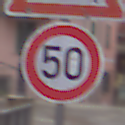
Verkehrszeichen: Geschwindigkeit50
Zusatzzeichen oben: WildwechselRechts
Umgebung: Outdoor, Urban
Tageszeit: Midday
Wetter: Overcast
Licht: Natural
Jahreszeit: NotSpecified
Kontrast: LowContrast